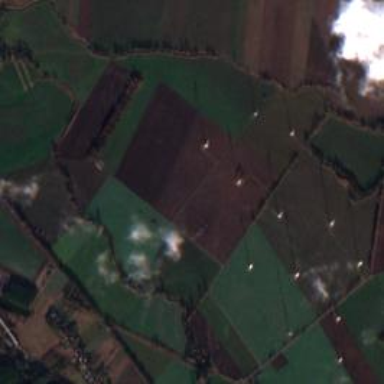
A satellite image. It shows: Picturesque farmland scene.